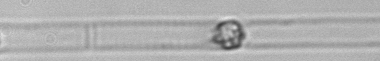
Label: Dactyliosolen_blavyanus